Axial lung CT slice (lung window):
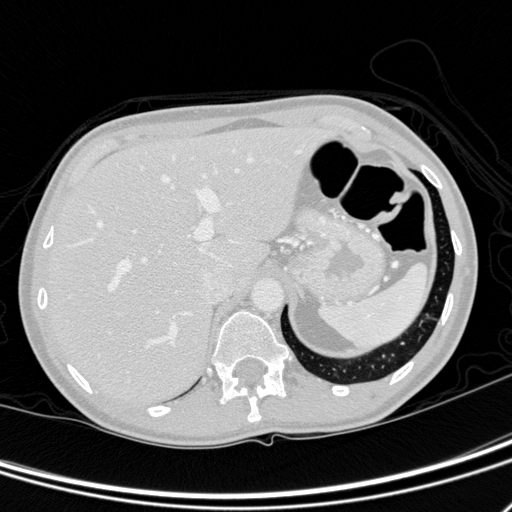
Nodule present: no